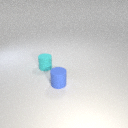
small cyan rubber cylinder to the left of small blue rubber cylinder